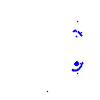
Particle: pion